Interaction volume radius: 5 \u00c5
Interaction volume height: 45 \u00c5
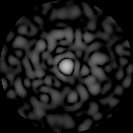
Disorder parameter: 0.8151